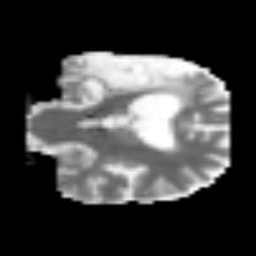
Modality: MD
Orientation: coronal
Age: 67
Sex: male
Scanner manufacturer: siemens
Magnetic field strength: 3 T
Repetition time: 3.2 s
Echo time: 0.081 s